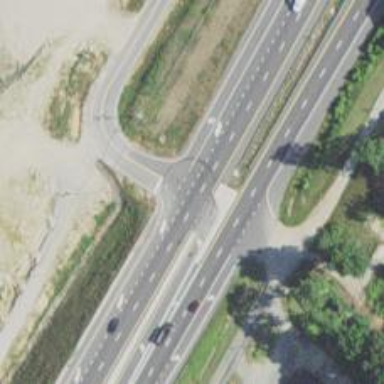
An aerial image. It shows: Asphalt motorway.